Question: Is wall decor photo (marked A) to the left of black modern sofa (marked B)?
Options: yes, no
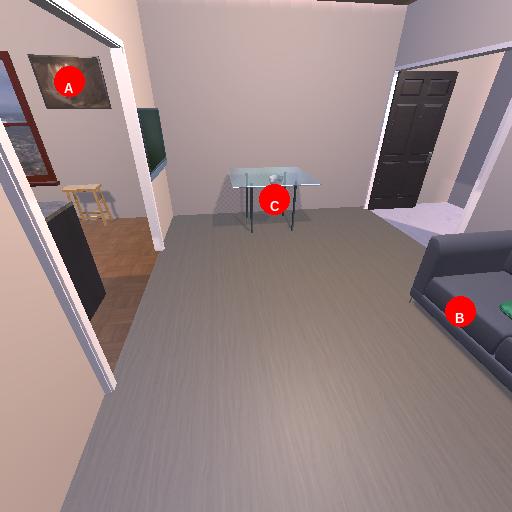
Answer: yes